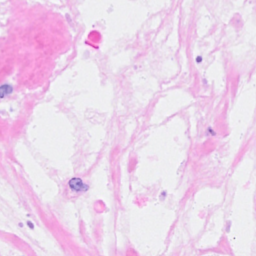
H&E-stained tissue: Breast